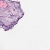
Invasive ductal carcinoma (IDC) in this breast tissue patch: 0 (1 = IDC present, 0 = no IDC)